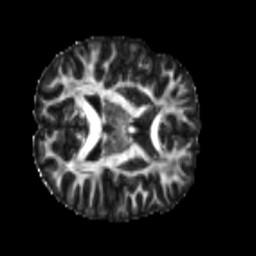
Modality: FA
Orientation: axial
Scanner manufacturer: siemens
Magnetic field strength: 3 T
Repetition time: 4 s
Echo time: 0.0594 s